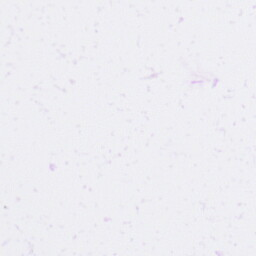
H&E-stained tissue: Pancreatic